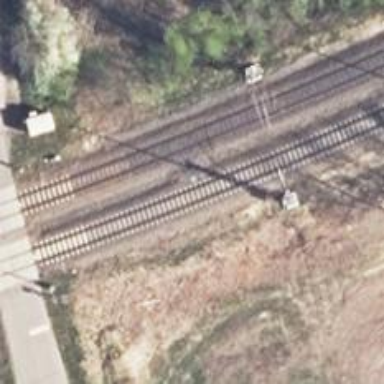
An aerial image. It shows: Railway with electrified contact lines running along embankment.